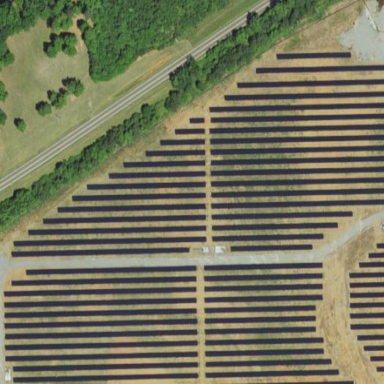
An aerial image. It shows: Solar power plant using photovoltaic technology.